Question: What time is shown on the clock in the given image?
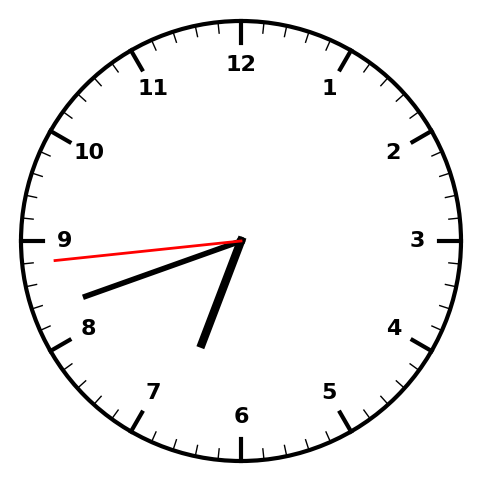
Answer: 06:41:44